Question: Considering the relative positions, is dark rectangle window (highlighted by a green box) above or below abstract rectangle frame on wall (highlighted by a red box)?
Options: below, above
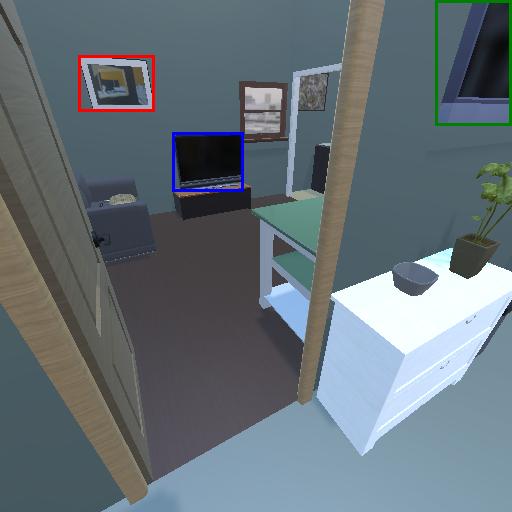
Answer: below